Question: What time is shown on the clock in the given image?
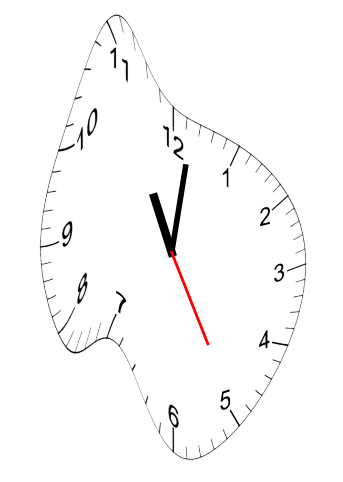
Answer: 11:01:25